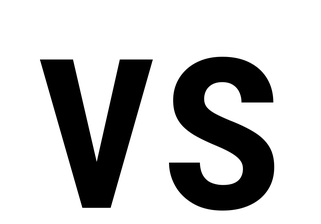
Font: Roboto_Condensed_Medium